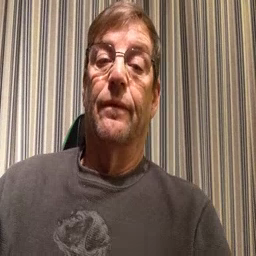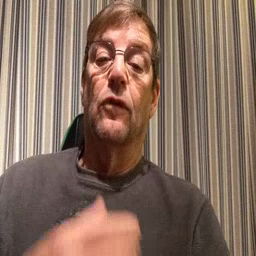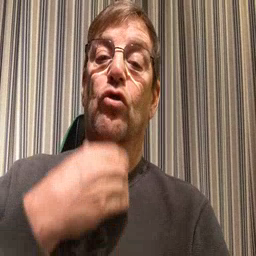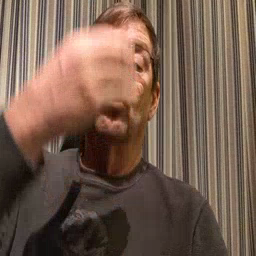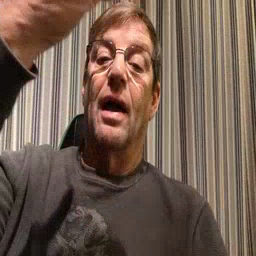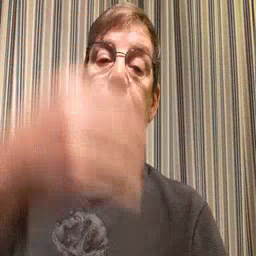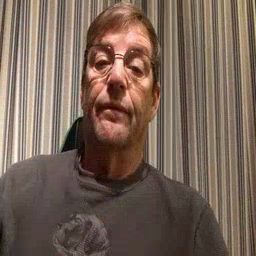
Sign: giraffe